Question: I am designing an on screen keyboard,
I need to determine which language been set by the user and which language he is using now in the other threads,
i.e. I need to know the language selected in the taskbar language switcher:

P.S. current culture returns the language used in the on screen keyboard application, which is not the case I am looking for..
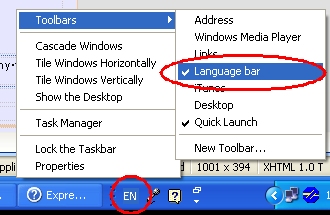
Answer: The solution was to get the Keyboard Layout for the foreground window, and then apply it to the on screen keyboard, and check for the language in the usual ways..
'''
IntPtr fore = GetForegroundWindow();
uint tpid = GetWindowThreadProcessId(fore, IntPtr.Zero);
IntPtr hKL = GetKeyboardLayout(tpid);
hKL = (IntPtr)(hKL.ToInt32() & 0x0000FFFF);
InputLanguageManager m = InputLanguageManager.Current;
m.CurrentInputLanguage = new System.Globalization.CultureInfo(hKL.ToInt32());
//IntPtr i = LoadKeyboardLayout(hKL.ToString(), 1);
InputLanguage = InputLanguageManager.Current.CurrentInputLanguage.ToString();
'''